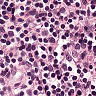
Metastatic tissue present: no